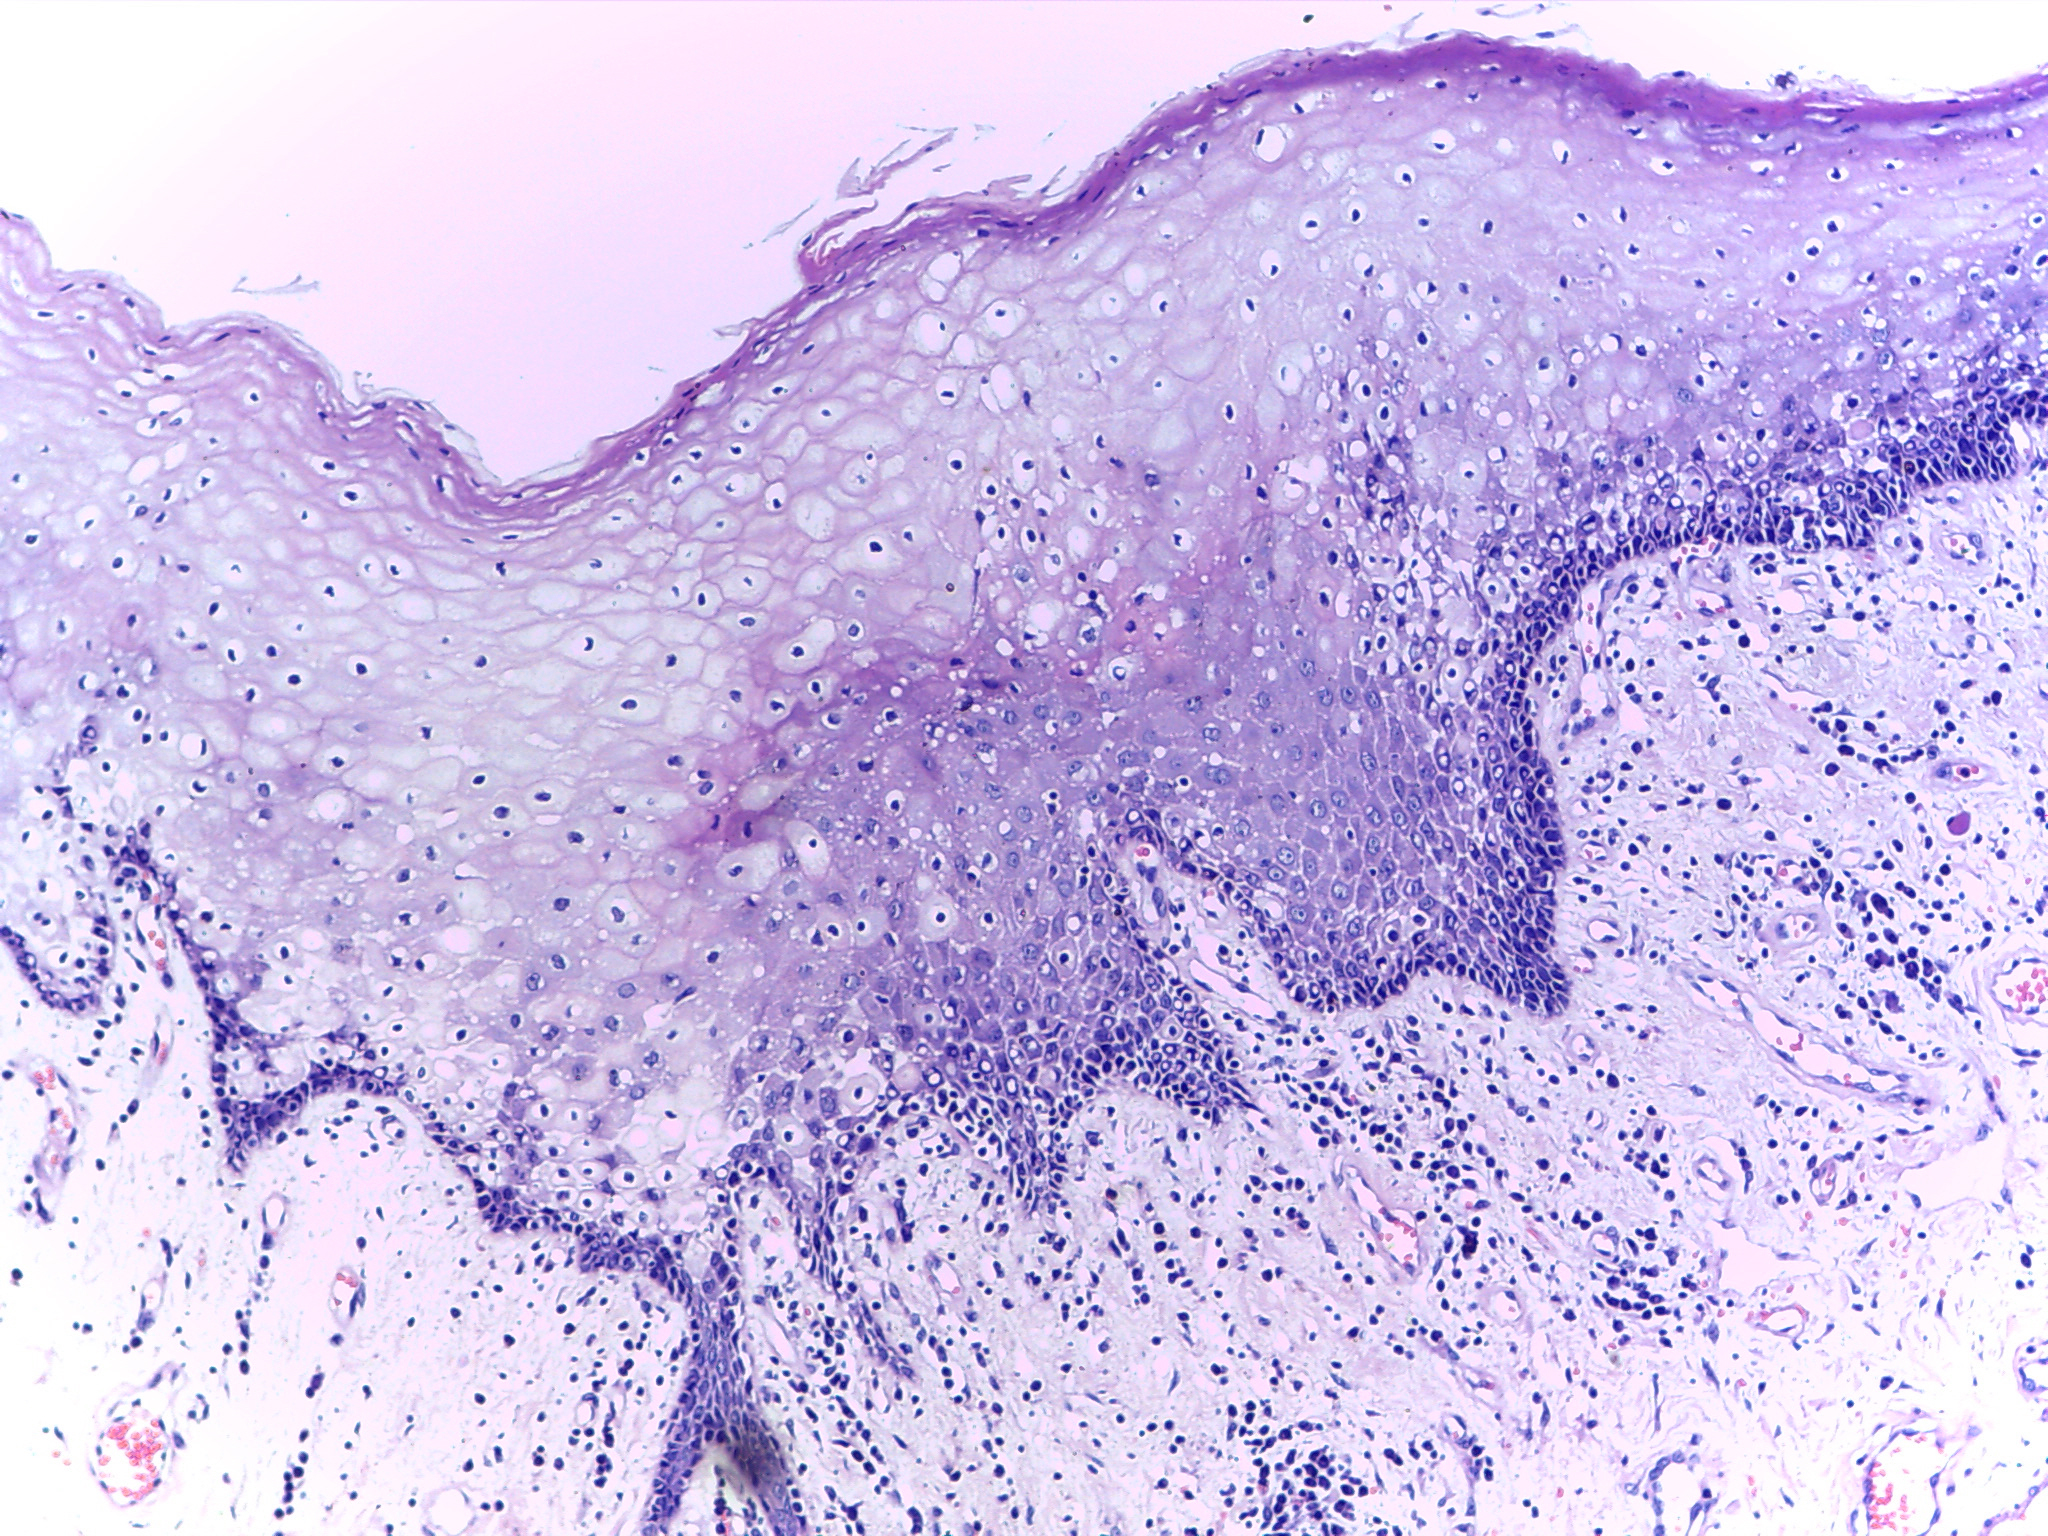
Diagnosis: OSCC